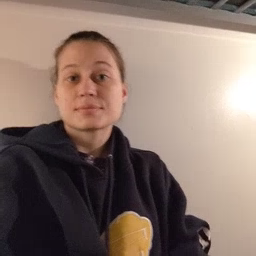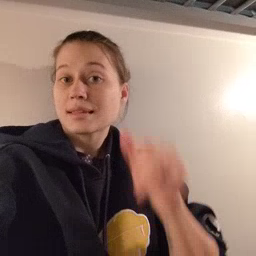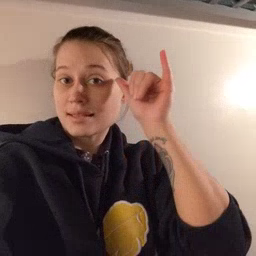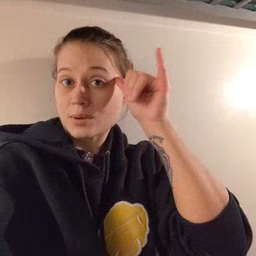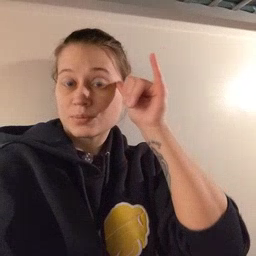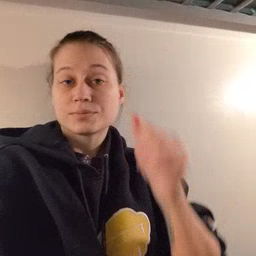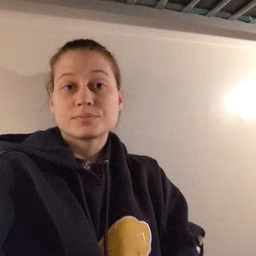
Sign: cow